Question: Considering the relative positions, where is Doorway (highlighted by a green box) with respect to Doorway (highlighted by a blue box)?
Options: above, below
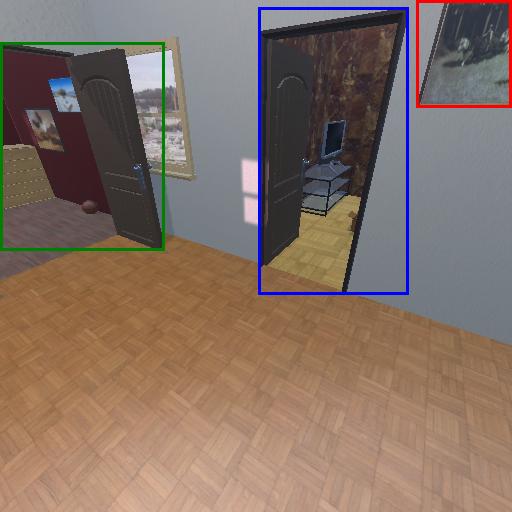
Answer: above